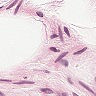
Metastatic tissue present: no